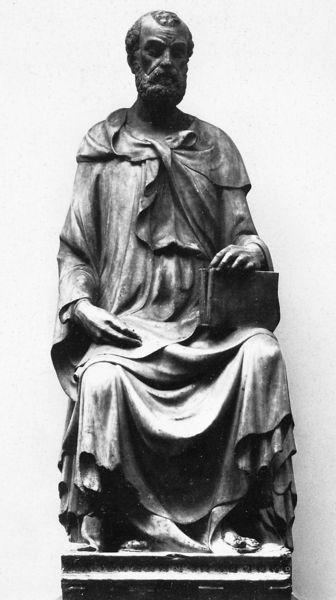
Titel: Der Evangelist Matthäus
Künstler: Bernardo Ciuffagni
Institution: Florenz, Museo dell’Opera del Duomo
Schlagwörter: hand, mann, sitzen, finger, grau, marmor, tuch, alt, bart, falten, knoten, sockel, stein, figur, gewand, sitzend, gotik, renaissance, skulptur, statue, papier, alter mann, ernst, faltenwurf, plinthe, antike, philosoph, buch, seite, römer, antik, christlich, toga, mittelalter, mönch, gelehrter, prophet, christentum, römisch, plinte, markus, apostel, papyros, bard